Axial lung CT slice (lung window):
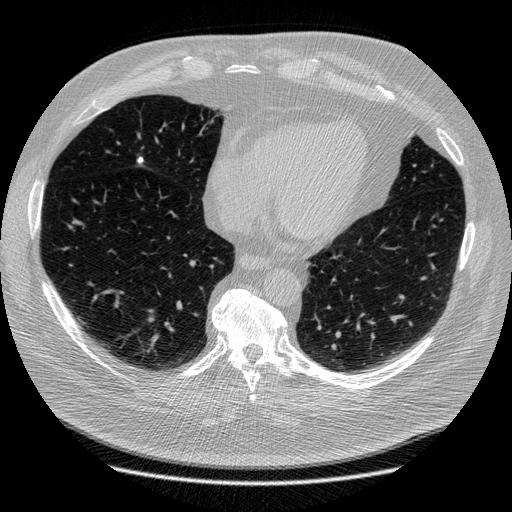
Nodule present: yes
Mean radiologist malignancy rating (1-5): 1